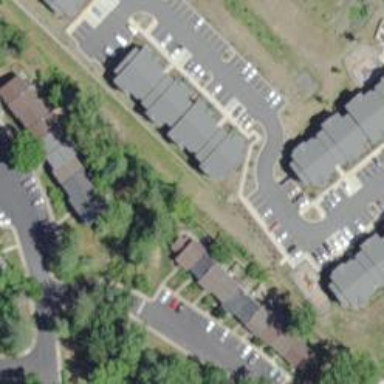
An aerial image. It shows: Gabled roof apartments building with black roof.